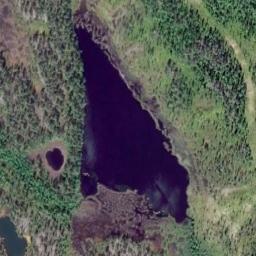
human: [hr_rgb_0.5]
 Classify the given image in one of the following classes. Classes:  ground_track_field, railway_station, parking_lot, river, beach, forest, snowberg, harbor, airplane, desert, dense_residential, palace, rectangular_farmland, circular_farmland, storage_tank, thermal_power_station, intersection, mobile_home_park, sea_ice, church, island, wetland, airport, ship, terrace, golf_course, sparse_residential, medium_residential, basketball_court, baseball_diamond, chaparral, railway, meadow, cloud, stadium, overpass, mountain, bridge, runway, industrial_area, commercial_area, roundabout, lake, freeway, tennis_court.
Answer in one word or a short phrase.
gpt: lake